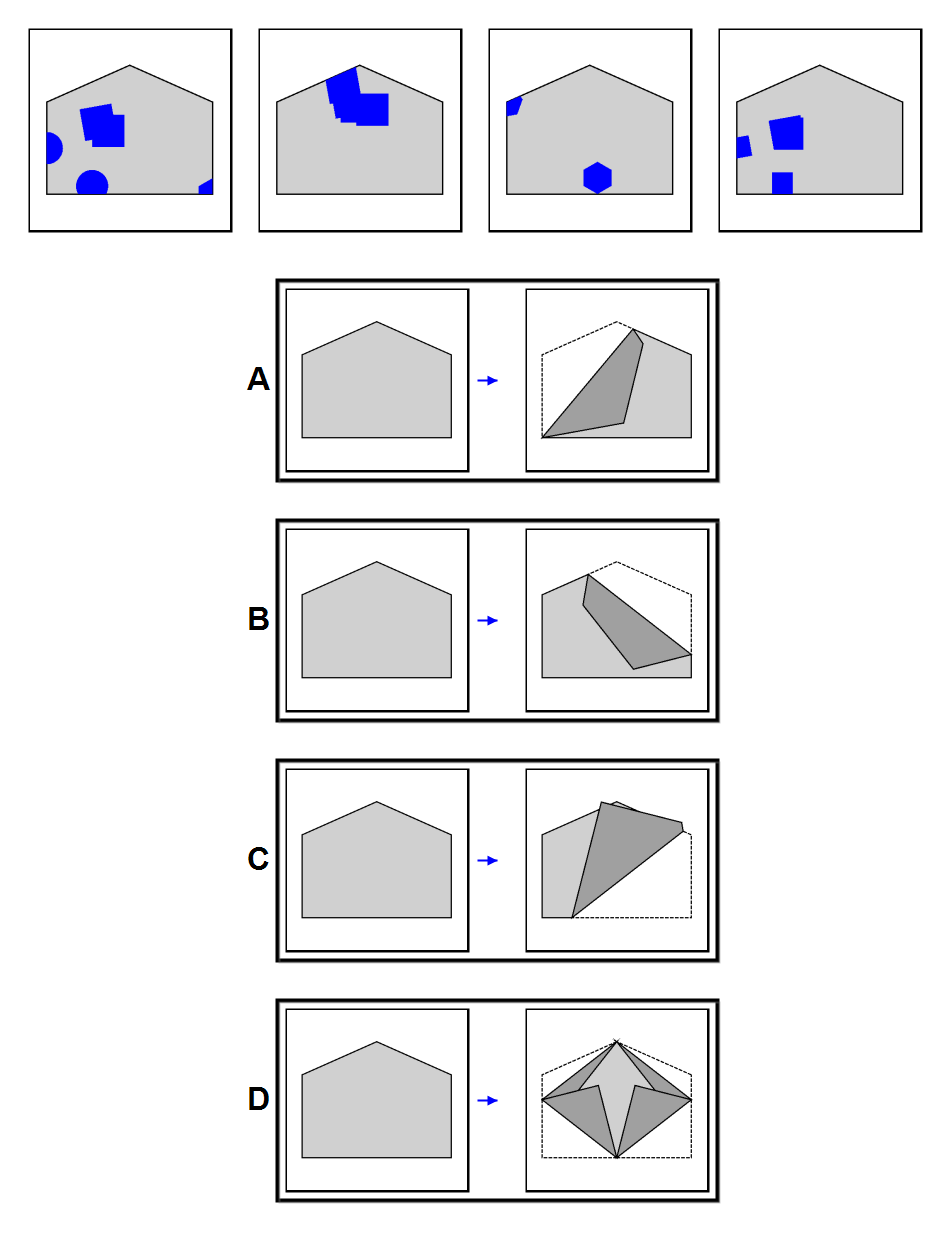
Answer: A